Question: Working on a new web layout for our existing product. We'd like the integrated team chat and activity feed displays to be consistently displayed on the right side of each page. We're using Bootstrap 3 and I've got a mock that looks pretty good. I'm using vanilla Bootstrap 12-column sizing styles to do this:

Now we want to allow users to collapse that right-side panel (horizontally), especially for views where horizontal real estate is important (grid views, etc.).
Is there a Bootstrap way to do this? I'm fine with a vertical splitter widget, or a toggle button in the top nav, or whatever other presentation makes sense. It's more the grid sizing that I need advice on.
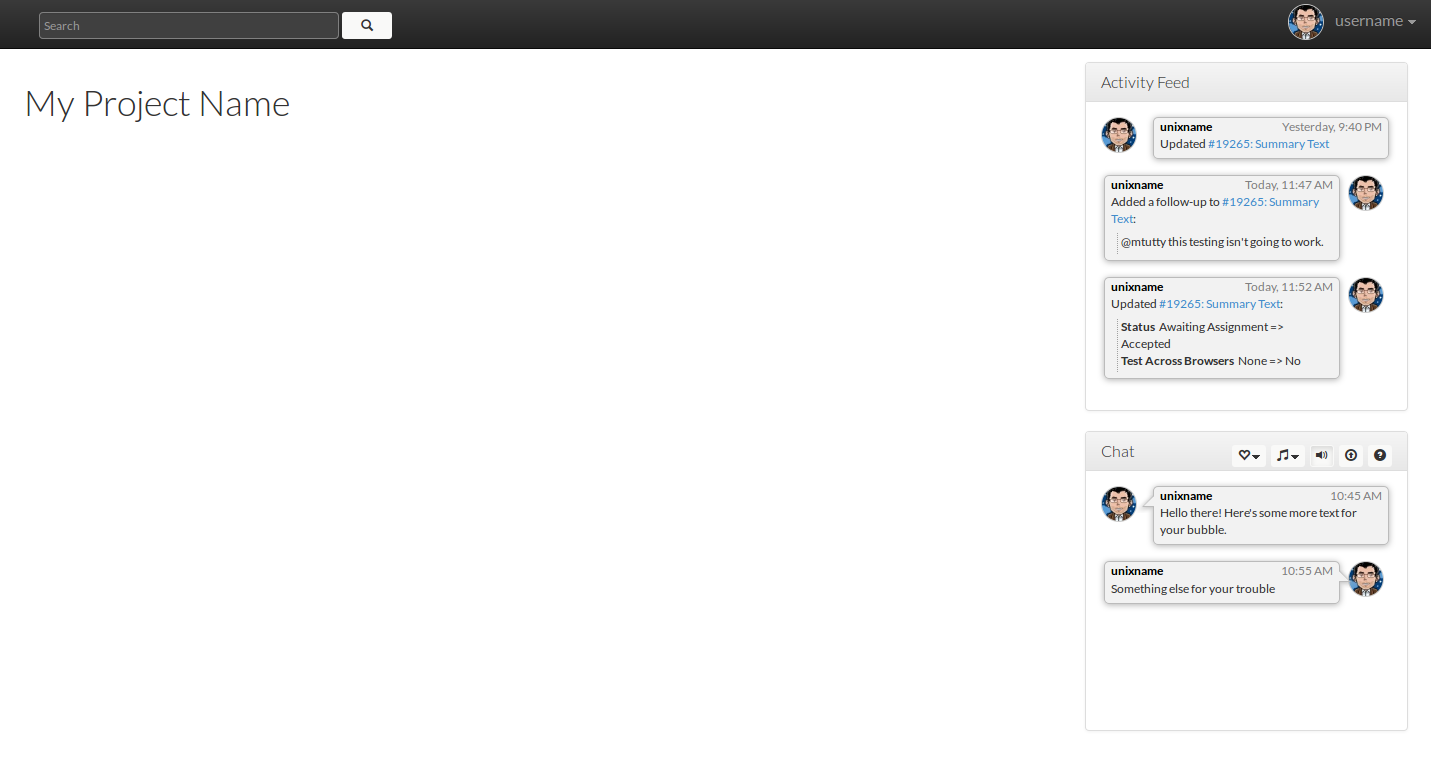
Answer: I had needed a similar approach to one of our projects and fullscreen view is <URL>.
I modified the script and layout a bit to get what you trying to achieve. <URL>. I used jquery cookie to retain the view state even after page refresh. Clicking on the will toggle the sidebar. The script is:
'''
$(function () {
var $menu = $('#sidebar-wrapper');
var $content = $('#main-wrapper');
if ($.cookie('offcanvas') == 'hide') {
$content.addClass('no-transition');
$menu.hide();
$menu.css('right', -($menu.outerWidth() + 10));
$content.removeClass('col-md-10').addClass('col-md-12');
}
else if ($.cookie('offcanvas') == 'show') {
$menu.show(500).animate({ right: 0 });
// $menu.show();
$content.removeClass('no-transition');
$content.removeClass('col-md-12').addClass('col-md-10');
}
$('.toggle-button').click(function () {
$content.removeClass('no-transition');
if ($menu.is(':visible') && $content.hasClass('col-md-10')) {
// Slide out
$menu.animate({
right: -($menu.outerWidth() + 10)
}, function () {
$menu.hide(1000);
});
$content.removeClass('col-md-10').addClass('col-md-12');
$.cookie('offcanvas', 'hide');
}
else {
// Slide in
$menu.show(500).animate({ right: 0 });
$content.removeClass('col-md-12').addClass('col-md-10');
$.cookie('offcanvas', 'show');
}
if ($content.hasClass('col-md-12') && $menu.is(':hidden')) {
$menu.animate({
right: 0
}, function () {
$menu.show(1000);
});
// $menu.show();
$content.removeClass('no-transition');
$content.removeClass('col-md-12').addClass('col-md-10');
}
});
$('.bs-tooltip').tooltip();
});
'''
You can customize the layout/css to get what exactly you wanted to get.